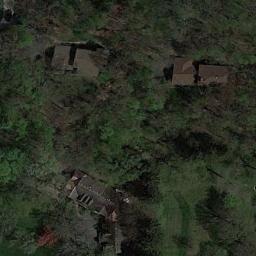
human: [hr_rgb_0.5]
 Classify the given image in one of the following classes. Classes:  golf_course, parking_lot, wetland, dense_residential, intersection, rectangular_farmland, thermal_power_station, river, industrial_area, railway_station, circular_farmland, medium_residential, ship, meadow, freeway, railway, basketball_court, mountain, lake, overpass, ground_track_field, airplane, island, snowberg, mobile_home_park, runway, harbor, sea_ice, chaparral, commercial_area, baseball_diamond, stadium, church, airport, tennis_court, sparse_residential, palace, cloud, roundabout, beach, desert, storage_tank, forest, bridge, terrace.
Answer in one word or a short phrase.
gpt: sparse_residential